Question: I'm using OpenGl to animate a graph that looks something like this:

Here's the code I've got so far:
'''
void GLWidget::paintGL()
{
glClear(GL_COLOR_BUFFER_BIT);
glColor3f(0,1,0); //Green
// Frequency Line
glLineWidth(3.0);
glBegin(GL_LINE_STRIP);
glVertex2f(-1,0);
glVertex2f(x1,y1);
glEnd();
y1 = randVarGen();
x1 = randVarGen();
'''
and I have a timer to redraw the graph every 50 ms. I want to start with a straight line and based on variables from an audio file(I'm using random variables for now), the graph should go up and down sort of like a music visualizer.
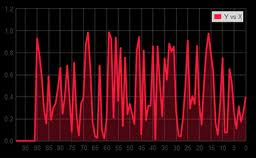
Answer: You need to sample the function you want to plot.
'''
glBegin(GL_LINE_STRIP);
glVertex2f(0f, 0f);
for (float x = 1f; x < 100f; x += 1f)
glVertex2f(x, randVarGen());
glVertex2f(100f, 0f);
glEnd();
'''